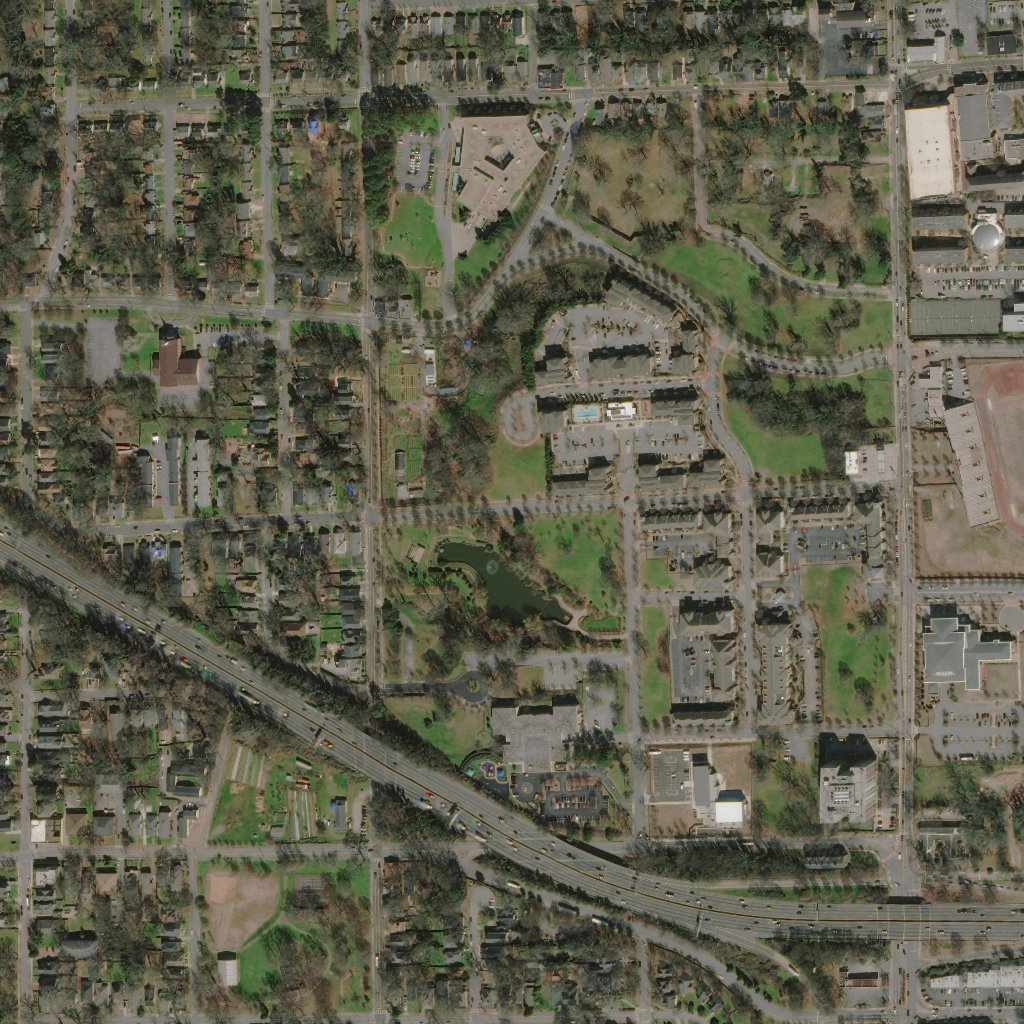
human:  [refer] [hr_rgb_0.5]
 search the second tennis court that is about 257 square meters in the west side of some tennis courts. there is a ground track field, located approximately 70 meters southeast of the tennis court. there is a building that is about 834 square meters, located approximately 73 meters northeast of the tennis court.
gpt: <box>[[90, 30, 91, 32, 0]]</box>

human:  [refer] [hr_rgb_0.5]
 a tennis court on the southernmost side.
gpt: <box>[[28, 85, 32, 88, 0]]</box>